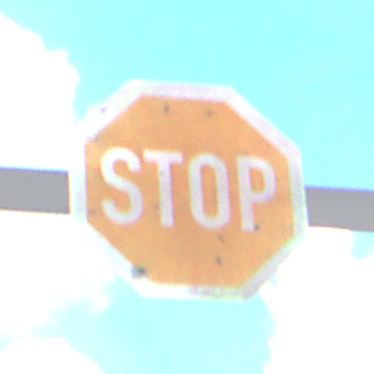
Verkehrszeichen: Stop
Umgebung: Outdoor, Nature
Tageszeit: Midday
Wetter: PartlyCloudy
Licht: Natural
Jahreszeit: NotSpecified
Kontrast: HighContrast